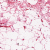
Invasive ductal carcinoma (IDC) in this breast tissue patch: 0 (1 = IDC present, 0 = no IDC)